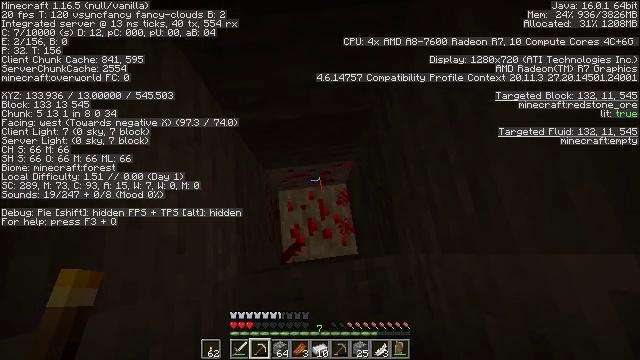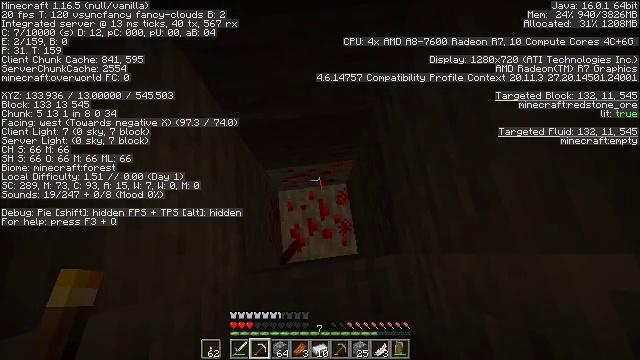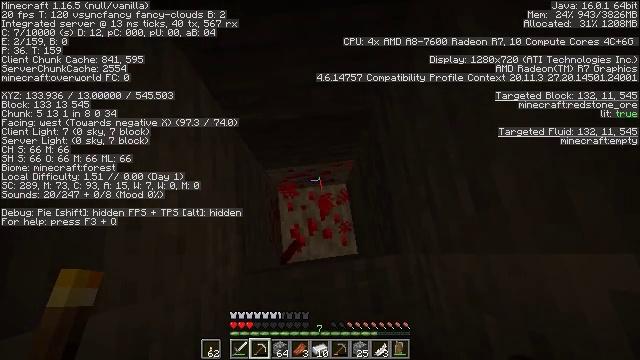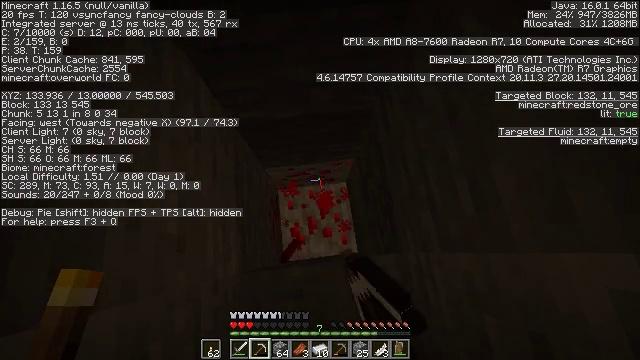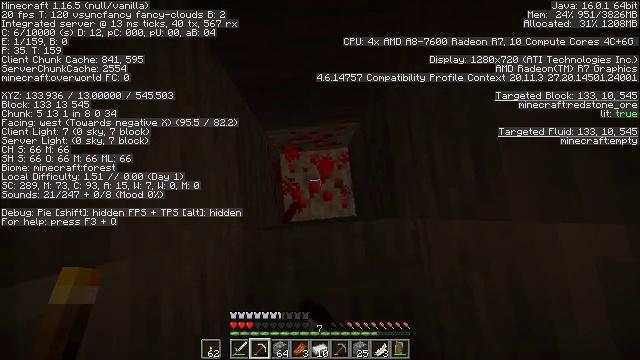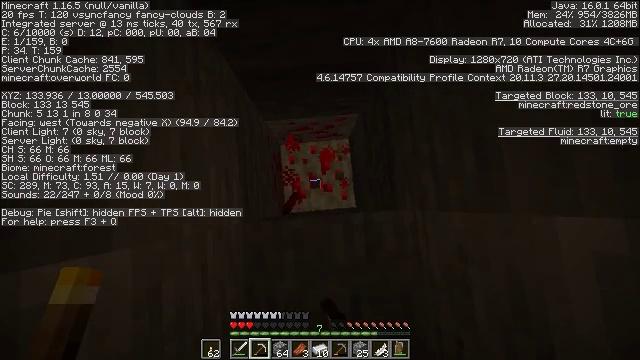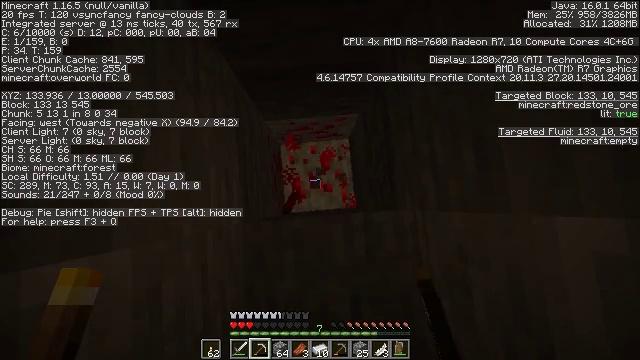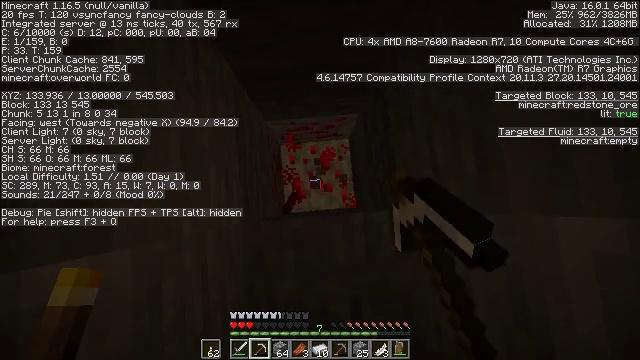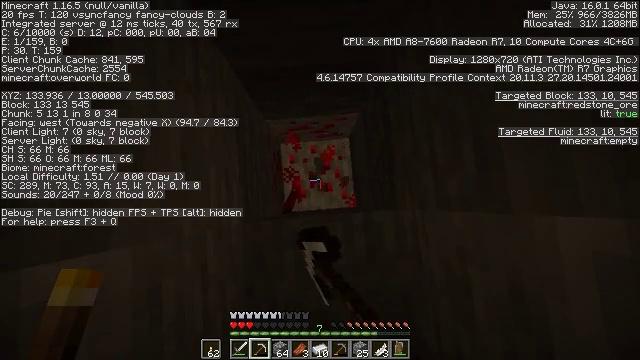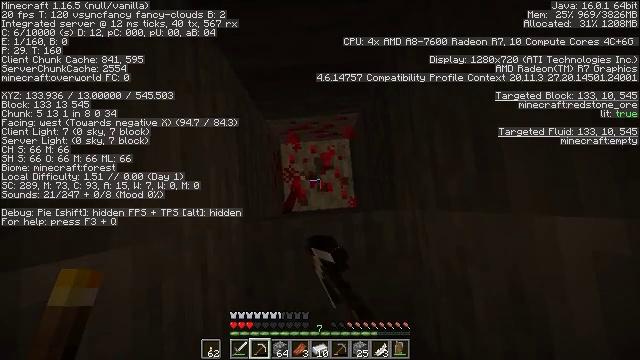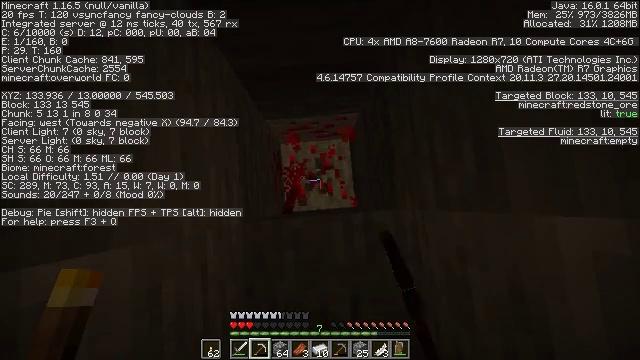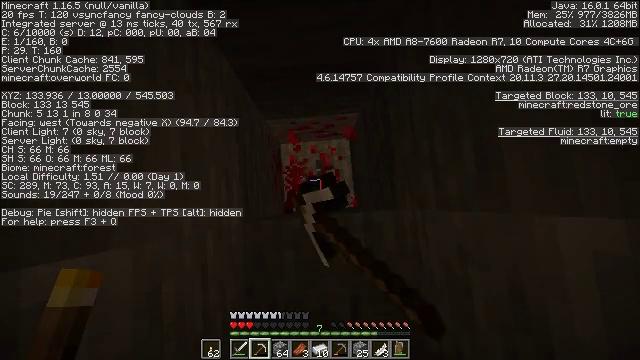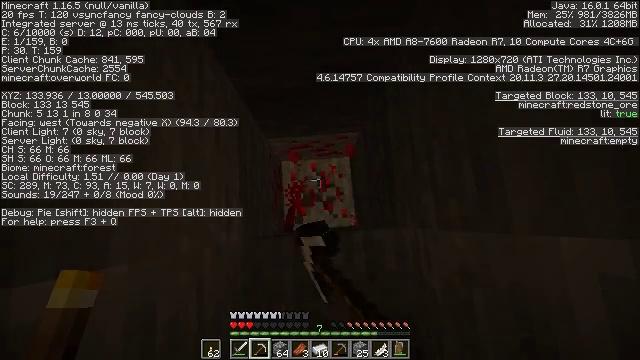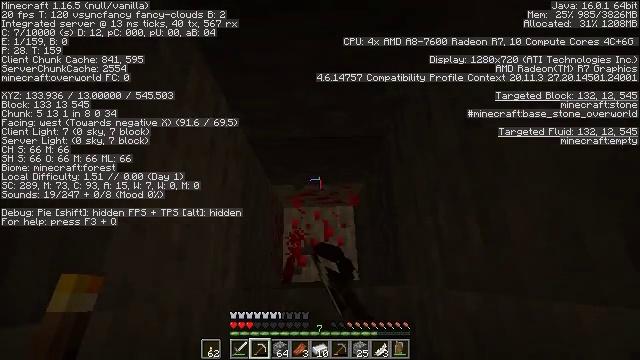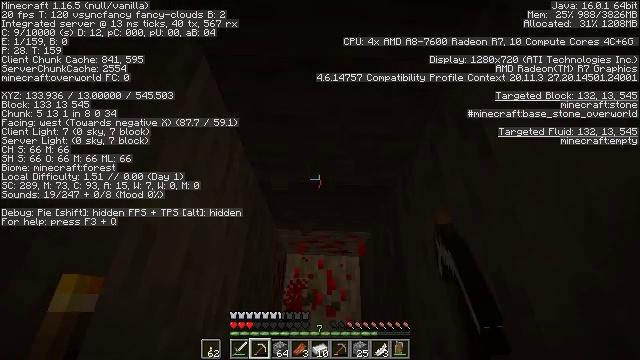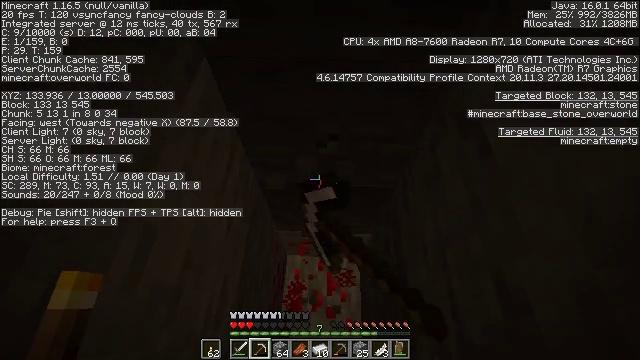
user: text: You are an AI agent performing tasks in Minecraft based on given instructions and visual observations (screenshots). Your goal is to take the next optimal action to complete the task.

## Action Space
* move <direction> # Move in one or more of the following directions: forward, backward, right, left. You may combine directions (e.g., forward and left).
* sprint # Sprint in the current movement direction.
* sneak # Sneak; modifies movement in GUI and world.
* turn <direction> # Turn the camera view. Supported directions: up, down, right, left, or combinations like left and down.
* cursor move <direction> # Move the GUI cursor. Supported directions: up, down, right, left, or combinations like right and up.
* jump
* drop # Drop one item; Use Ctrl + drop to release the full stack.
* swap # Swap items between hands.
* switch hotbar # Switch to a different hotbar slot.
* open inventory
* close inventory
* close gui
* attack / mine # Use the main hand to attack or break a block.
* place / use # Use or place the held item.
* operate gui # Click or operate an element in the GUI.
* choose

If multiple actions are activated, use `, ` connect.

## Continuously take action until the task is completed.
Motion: motion action
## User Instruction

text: Mining redstone ore releases redstone dust.
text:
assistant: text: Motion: no_op
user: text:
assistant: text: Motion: attack / mine
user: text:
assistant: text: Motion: attack / mine
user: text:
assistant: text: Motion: turn left and down, attack / mine
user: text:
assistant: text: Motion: turn down, attack / mine
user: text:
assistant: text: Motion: attack / mine
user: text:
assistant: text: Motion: attack / mine
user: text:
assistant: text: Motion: attack / mine
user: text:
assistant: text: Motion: attack / mine
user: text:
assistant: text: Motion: attack / mine
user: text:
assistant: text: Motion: attack / mine
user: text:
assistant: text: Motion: turn up, attack / mine
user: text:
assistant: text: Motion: turn left and up, attack / mine
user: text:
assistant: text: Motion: turn left and up, attack / mine
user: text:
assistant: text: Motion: attack / mine
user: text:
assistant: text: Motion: attack / mine
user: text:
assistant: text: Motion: attack / mine
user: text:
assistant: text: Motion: turn down, attack / mine
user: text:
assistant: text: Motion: turn down, attack / mine
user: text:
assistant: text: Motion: turn down, attack / mine
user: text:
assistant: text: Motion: turn down, attack / mine
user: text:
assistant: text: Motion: turn down, attack / mine
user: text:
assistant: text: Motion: turn right and down, attack / mine
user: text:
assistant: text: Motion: turn right and down, attack / mine
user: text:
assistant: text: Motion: attack / mine
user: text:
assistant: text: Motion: attack / mine
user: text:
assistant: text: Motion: attack / mine
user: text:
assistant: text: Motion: attack / mine
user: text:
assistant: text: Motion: attack / mine
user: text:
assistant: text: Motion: attack / mine